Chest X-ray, PA view. Patient: 22 years old, sex M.
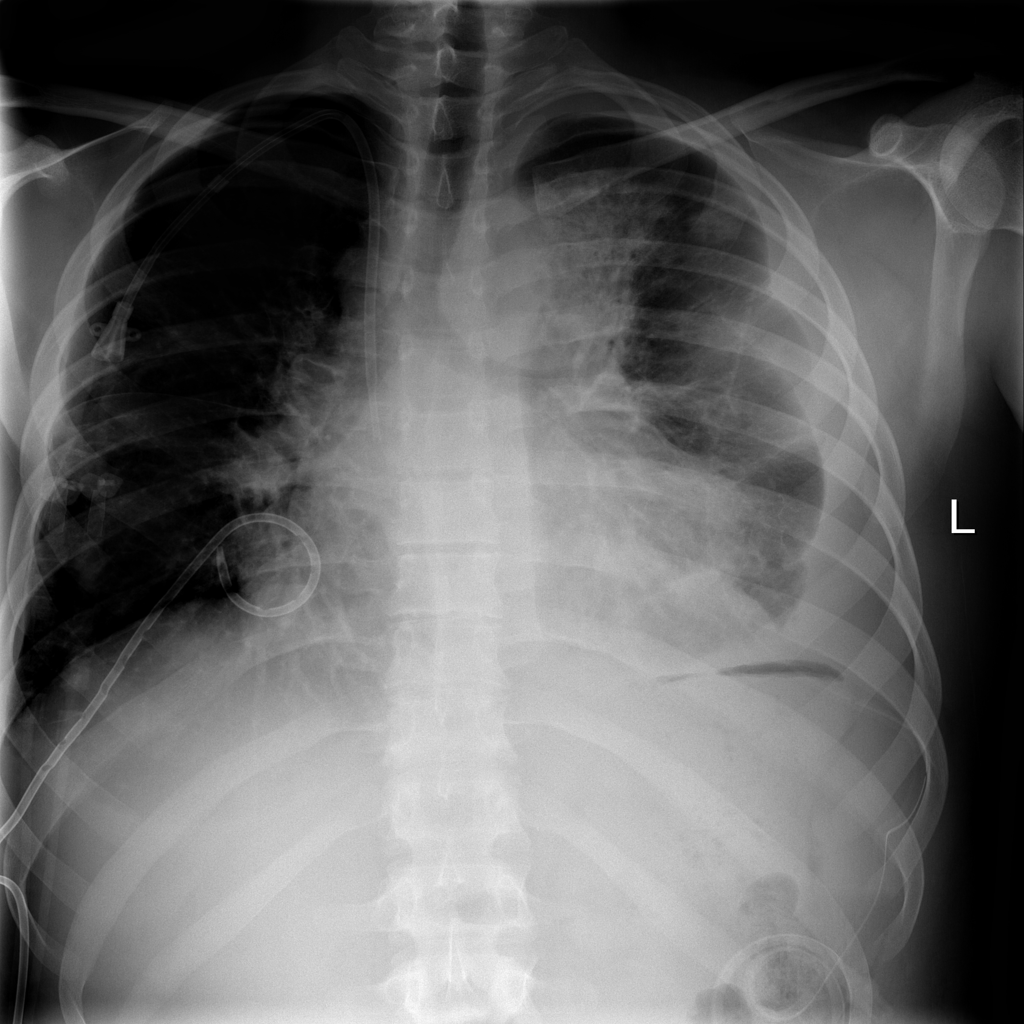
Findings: No Finding